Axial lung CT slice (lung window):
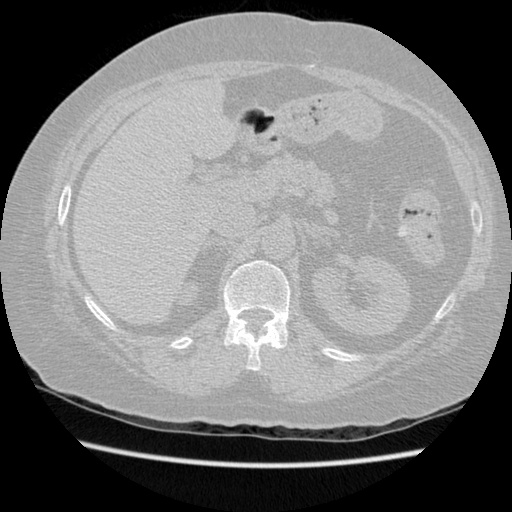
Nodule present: no